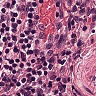
Metastatic tissue present: no